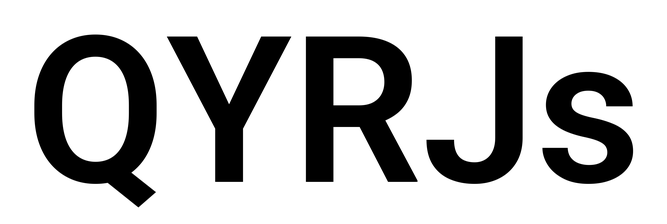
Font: Roboto_SemiBold